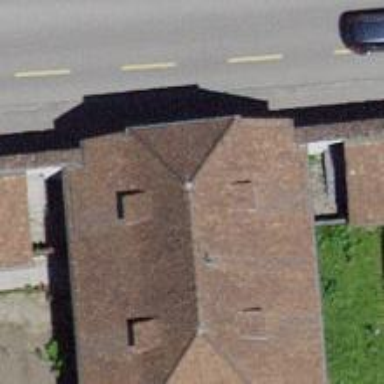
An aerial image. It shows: Building with half-hipped roof made of roof tiles.